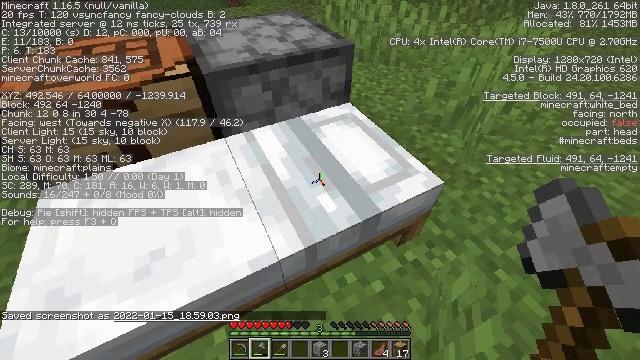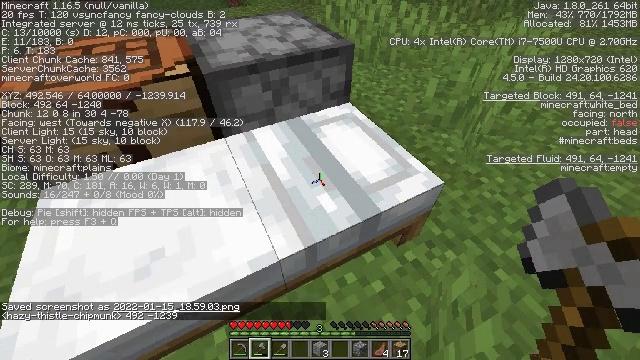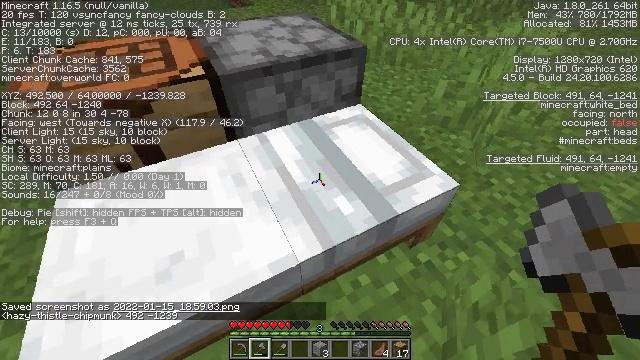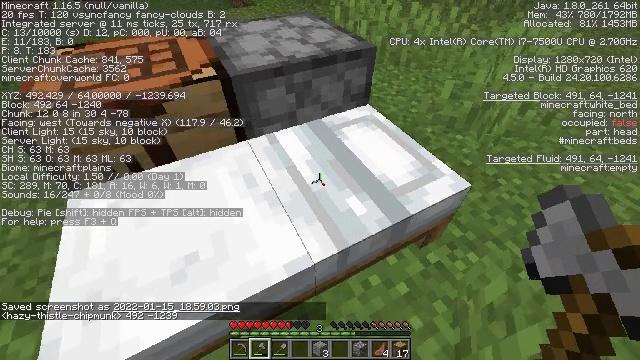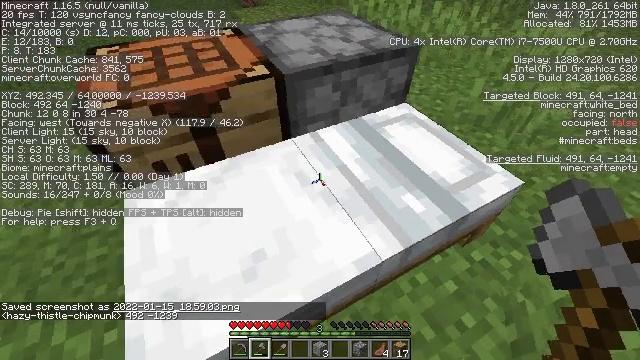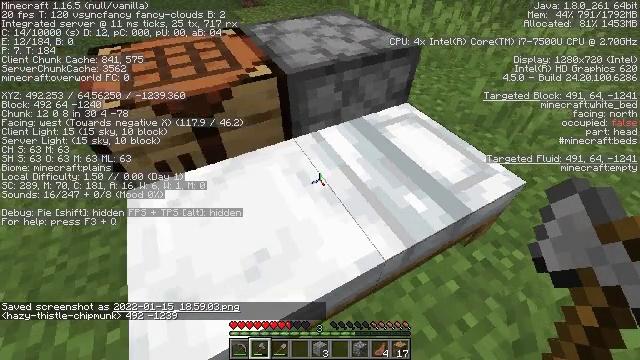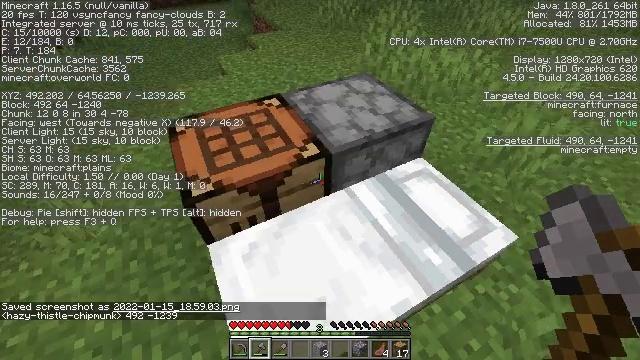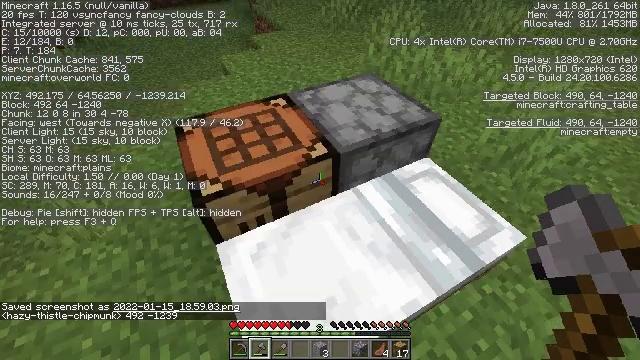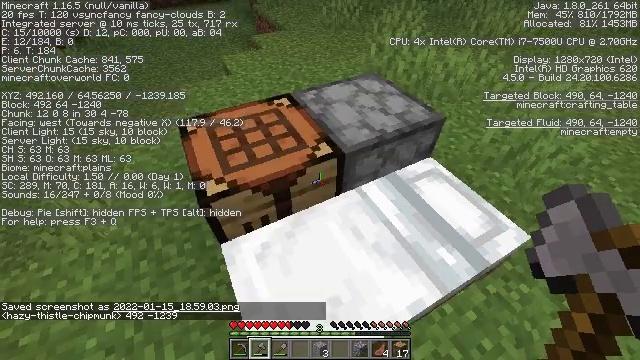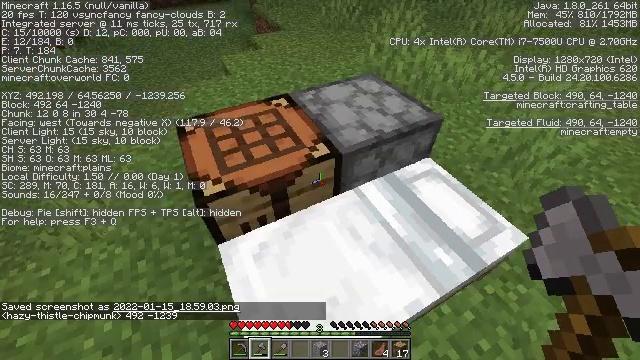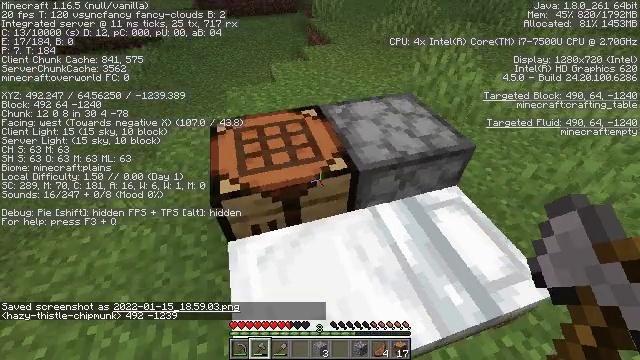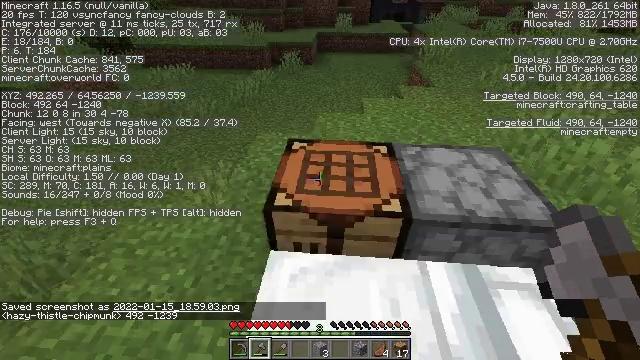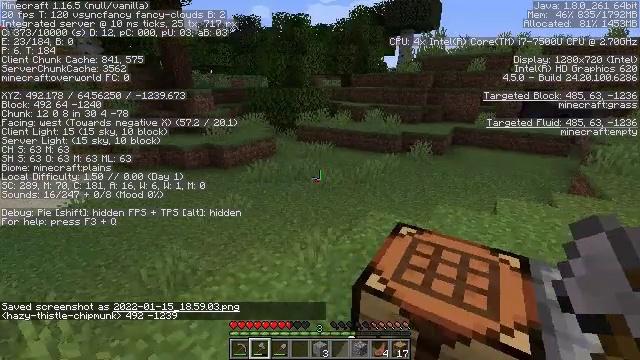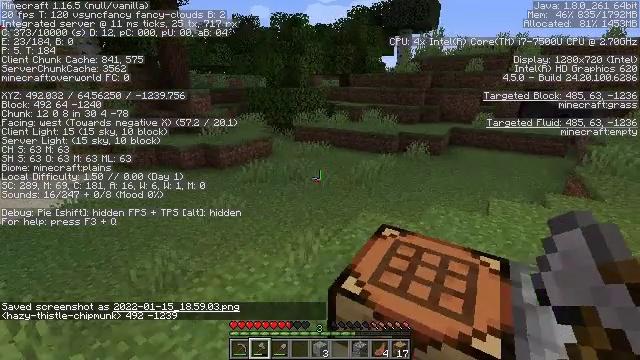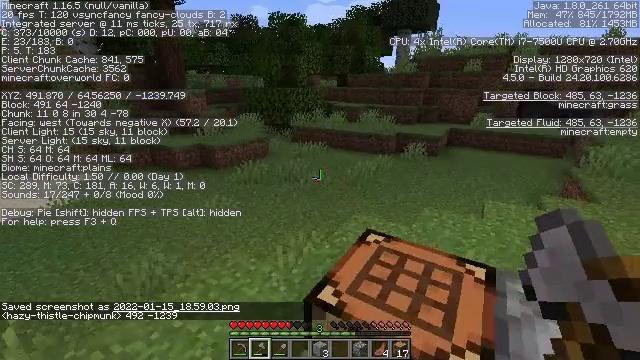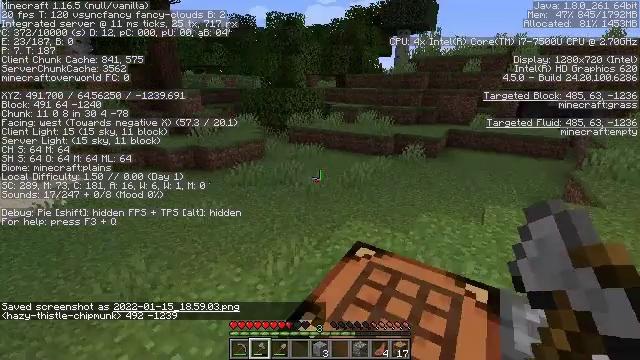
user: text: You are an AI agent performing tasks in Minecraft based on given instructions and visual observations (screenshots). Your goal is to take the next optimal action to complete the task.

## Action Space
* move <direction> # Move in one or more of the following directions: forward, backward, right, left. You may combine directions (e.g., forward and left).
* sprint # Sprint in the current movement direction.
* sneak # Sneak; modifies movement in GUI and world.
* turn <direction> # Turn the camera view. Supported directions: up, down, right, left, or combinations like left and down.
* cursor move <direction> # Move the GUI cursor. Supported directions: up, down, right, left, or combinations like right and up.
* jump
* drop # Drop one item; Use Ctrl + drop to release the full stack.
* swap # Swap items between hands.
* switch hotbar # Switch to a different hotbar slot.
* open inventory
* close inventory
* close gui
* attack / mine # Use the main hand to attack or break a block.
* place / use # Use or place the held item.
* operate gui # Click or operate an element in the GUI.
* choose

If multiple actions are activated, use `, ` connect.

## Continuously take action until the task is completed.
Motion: motion action
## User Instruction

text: Get cooked cod by cooking cod in the furnace.
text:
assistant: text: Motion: no_op
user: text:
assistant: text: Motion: move left
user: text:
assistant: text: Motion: move left
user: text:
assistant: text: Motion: move left
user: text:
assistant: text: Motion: move left
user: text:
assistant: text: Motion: no_op
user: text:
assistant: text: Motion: no_op
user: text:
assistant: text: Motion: no_op
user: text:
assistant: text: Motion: move right
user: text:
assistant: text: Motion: move right, turn left and up
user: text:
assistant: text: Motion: move right, turn left and up
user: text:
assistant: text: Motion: move forward and move right, turn left and up
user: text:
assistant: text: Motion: move forward and move right
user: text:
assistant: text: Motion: move forward
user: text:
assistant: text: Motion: move forward
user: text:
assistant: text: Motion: no_op
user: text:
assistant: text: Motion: no_op
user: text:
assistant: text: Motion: no_op
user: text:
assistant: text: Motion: no_op
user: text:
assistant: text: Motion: no_op
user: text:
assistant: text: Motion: no_op
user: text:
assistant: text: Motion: move right, turn right and down
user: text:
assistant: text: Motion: move right, turn down
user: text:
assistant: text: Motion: move right, turn left
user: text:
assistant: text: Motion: move right, turn left and down
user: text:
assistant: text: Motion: move forward and move right, turn left and down
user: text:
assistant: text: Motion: move forward and move right, turn left and down
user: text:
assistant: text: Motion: move forward and move right, turn left
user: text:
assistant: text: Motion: move back and move right, turn left and up
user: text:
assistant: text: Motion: move back and move right, turn left and up